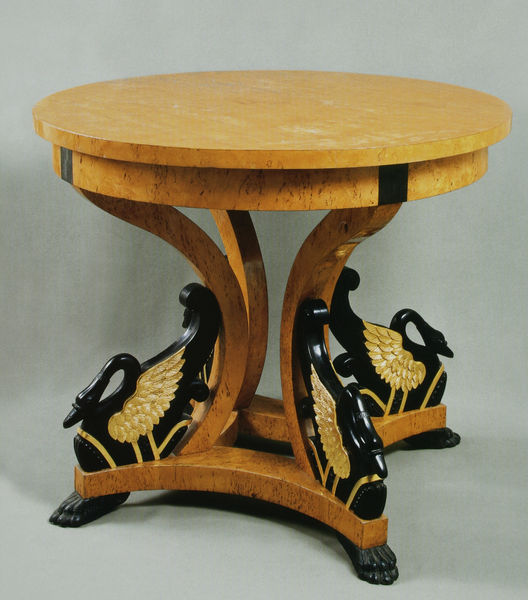
Titel: Tisch
Standort: St. Petersburg
Institution: Schloss Pawlowsk
Schlagwörter: flügel, fuß, kopf, schatten, vogel, gelb, ocker, braun, geschwungen, grau, holz, licht, schwarz, stuhl, tisch, weiss, beige, ornament, federn, sockel, hals, möbel, tischbein, birke, vögel, gold, sessel, drei, klassizismus, england, kreis, rund, beine, bein, füße, wohnzimmer, schnabel, schwan, massiv, jugendstil, verzierung, pfoten, platte, poliert, zierlich, foto, fotografie, photographie, vier, berlin, antike, tischbeine, napoleon, krallen, tischplatte, intarsien, schnitzerei, französich, photo, ecken, biedermeier, tischler, hubi, kiefer, ahorn, eiche, kralle, golden, empire, dreibein, kitsch, bois, buche, furnier, möbelstück, nachttisch, schwäne, tatzen, kirschbaum, beistelltisch, funiert, ebenholz, nussbaum, vergoldung, schnitzereien, wurzelholz, vierbeinig, klassizistisch, tatze, guéridon, entree, biedermaier, britisch, rundtisch, vierbeiner, polieren, löwenfüsse, table, edelholz, gemasert, marbre, löwenkrallen, löwentatzen, obsidian, arts décoratifs, art décoratif, cygnes, drechslerarbeit, dreibeinig, dreifüßig, kork, runde platte, schäne, ébène, braun#schwarz, 4 beine, schwarze schäne, quatre pieds, tatsen, schwarze schwäne, allseitig